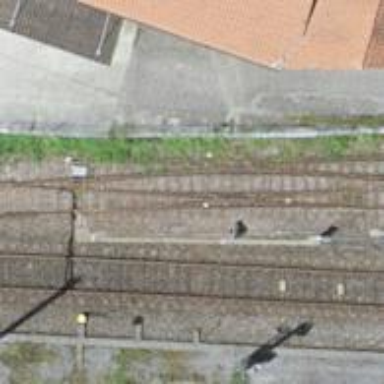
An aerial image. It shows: Railway switch.